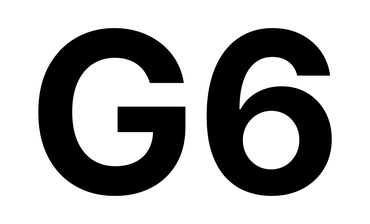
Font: Inter_Bold